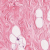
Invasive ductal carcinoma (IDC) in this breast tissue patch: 0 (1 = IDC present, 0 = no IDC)